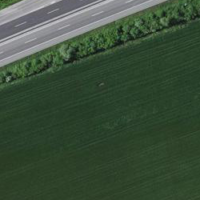
EUNIS habitat code: 57
Species observed at this site:
Buteo buteo